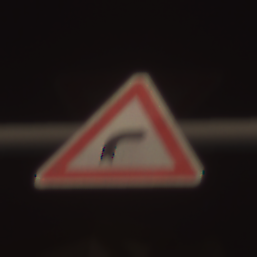
Verkehrszeichen: KurveRechts
Umgebung: Outdoor, Urban
Tageszeit: Night
Wetter: Clear
Licht: Artificial
Jahreszeit: NotSpecified
Kontrast: HighContrast